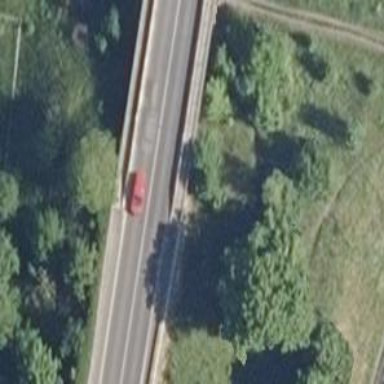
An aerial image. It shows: Tertiary road with asphalt surface and cycle track. It crosses over bridge.